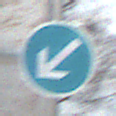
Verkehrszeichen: VorgeschriebeneVorbeifahrtLinks
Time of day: MorningAfternoon
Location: Outdoor (Nature)
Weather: PartlyCloudy
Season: Autumn
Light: Natural